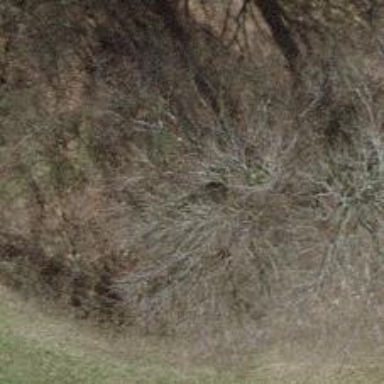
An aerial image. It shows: Broadleaved tree with lush foliage.